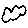
Label: cloud